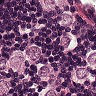
Metastatic tissue present: yes